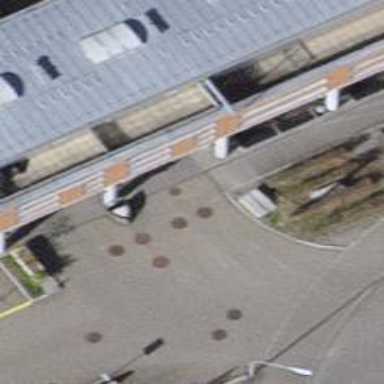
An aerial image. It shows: Lift gate barrier.